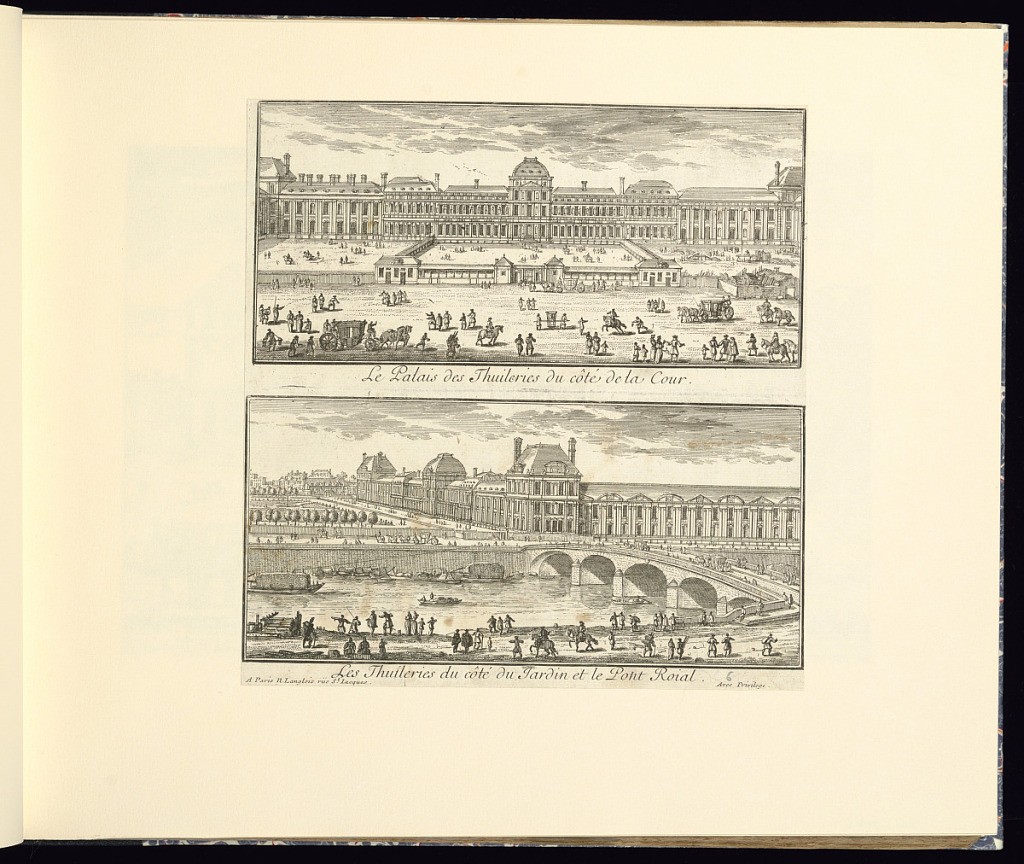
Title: Le Palais des Thuileries du côté de la Cour
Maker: Gabriel Perelle, French, 1604–1677
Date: late 17th century
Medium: Etching on laid paper
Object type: Print
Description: Two views of the Tuileries Palace in Paris. View from the courtyard above and view from the garden and Pont Royal below. The views include figures, carriages, boats, and horseman. The plate is titled and signed.